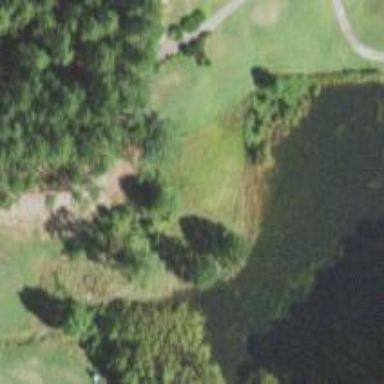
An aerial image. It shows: Golf course feature - water hazard.